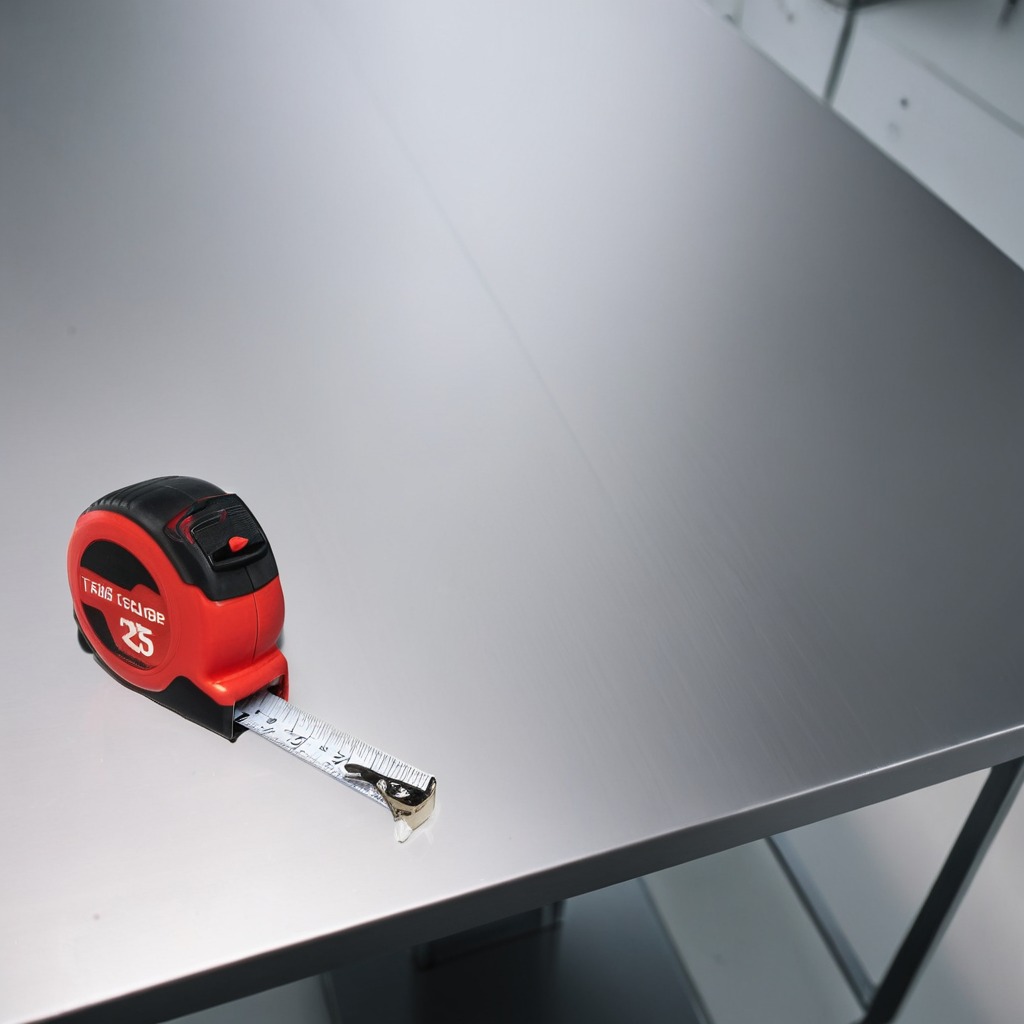
A measuring tape is lying on the stainless steel table in a high-end prototyping lab.